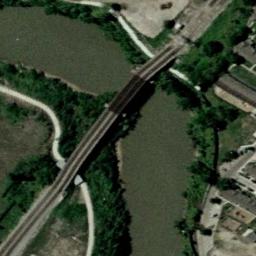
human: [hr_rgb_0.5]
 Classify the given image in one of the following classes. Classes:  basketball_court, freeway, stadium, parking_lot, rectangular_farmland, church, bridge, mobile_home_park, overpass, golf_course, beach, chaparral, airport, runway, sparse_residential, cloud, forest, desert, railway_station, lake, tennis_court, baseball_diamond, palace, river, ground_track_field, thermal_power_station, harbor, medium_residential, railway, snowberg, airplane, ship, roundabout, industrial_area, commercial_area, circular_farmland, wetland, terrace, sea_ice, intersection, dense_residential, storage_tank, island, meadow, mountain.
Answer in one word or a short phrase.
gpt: bridge